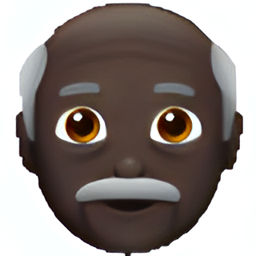
Name: older man
Emoji: 👴🏿
Group: People & Body
Sub-group: person